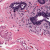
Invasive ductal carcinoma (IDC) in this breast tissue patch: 0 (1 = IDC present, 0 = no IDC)